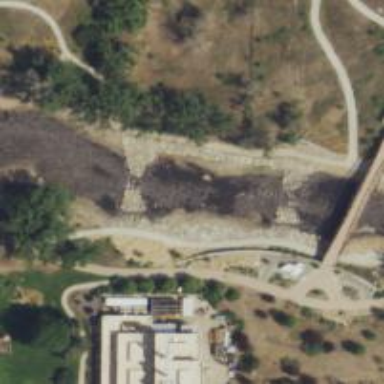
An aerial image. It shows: Hazardous whitewater area.